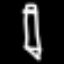
Label: pencil